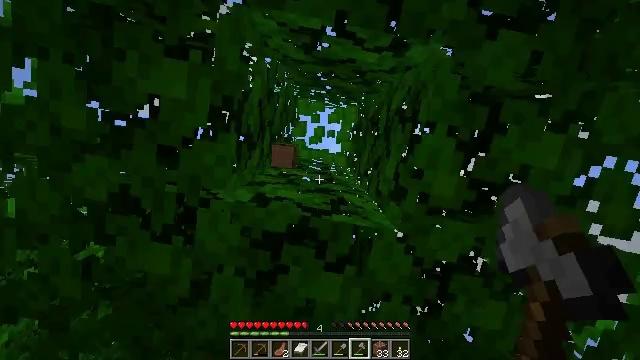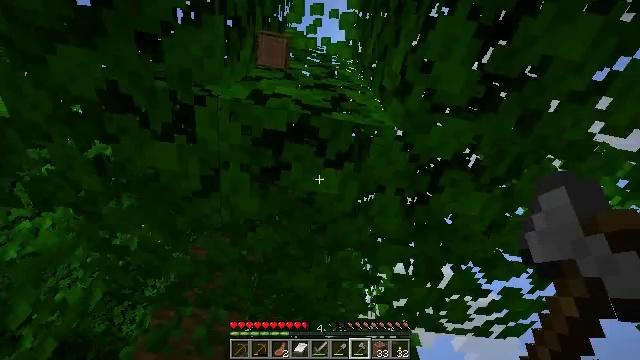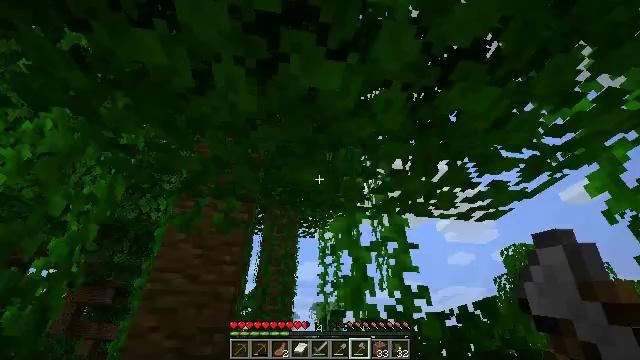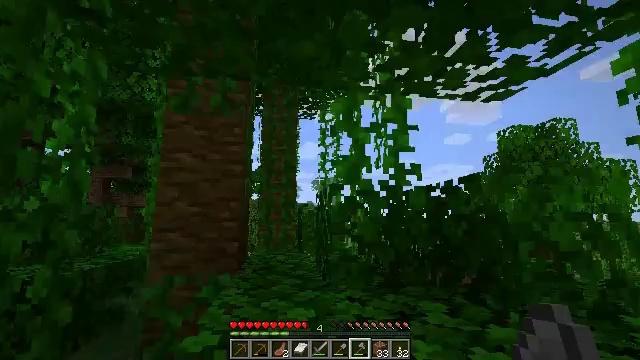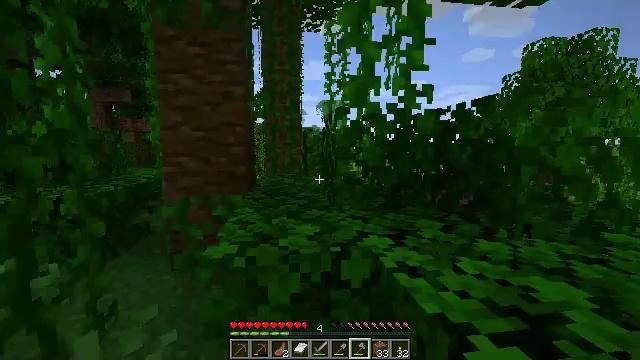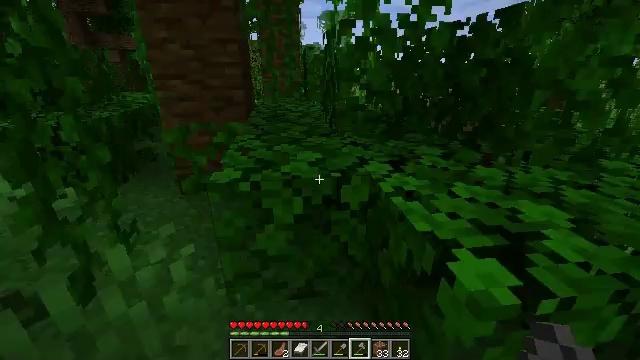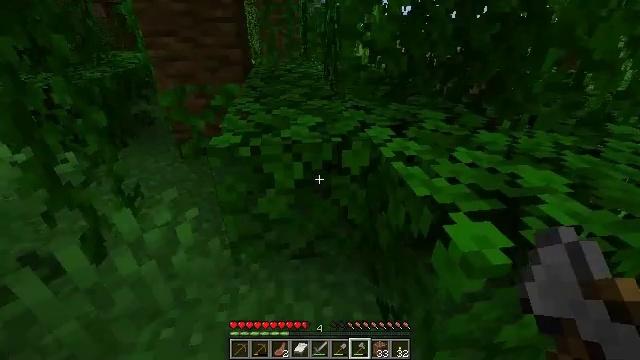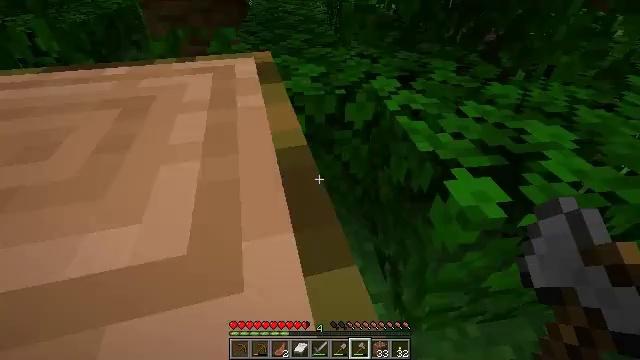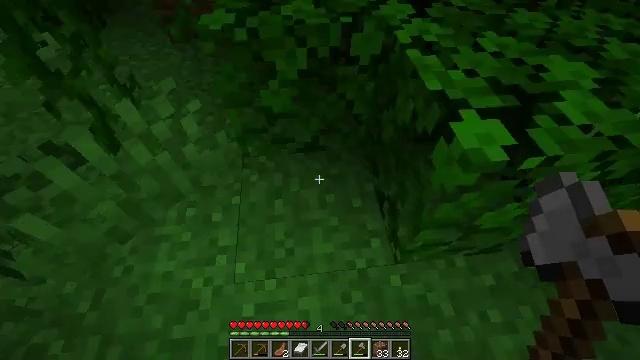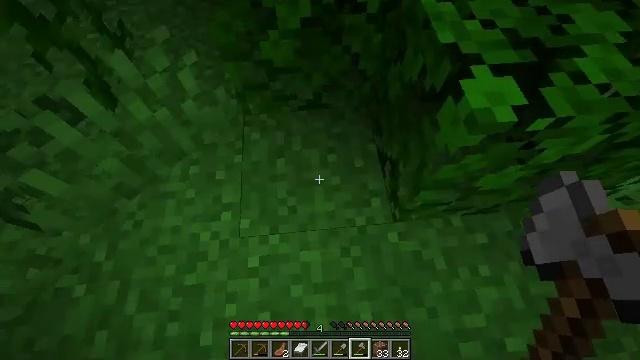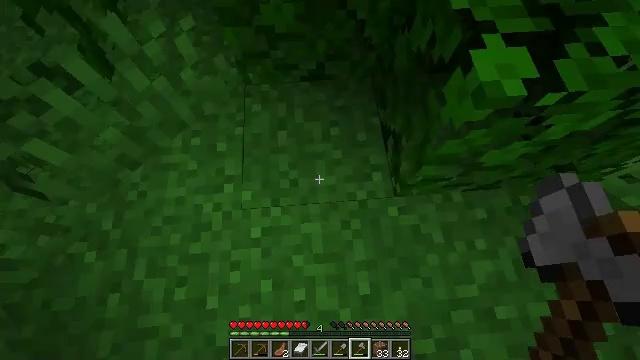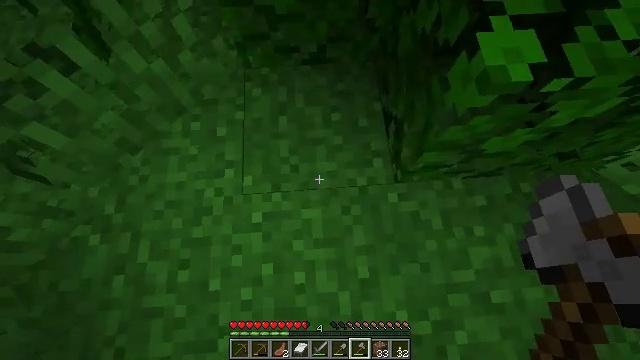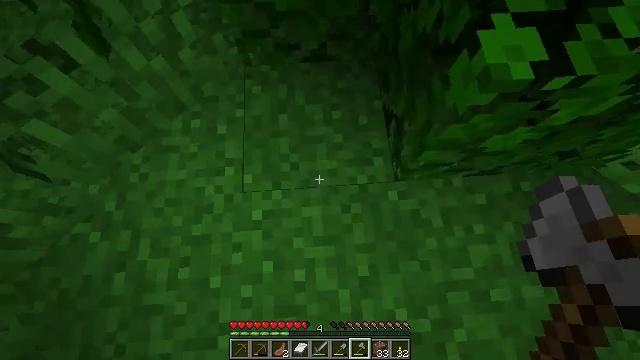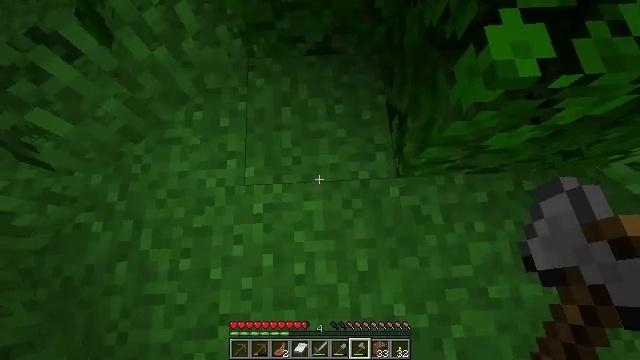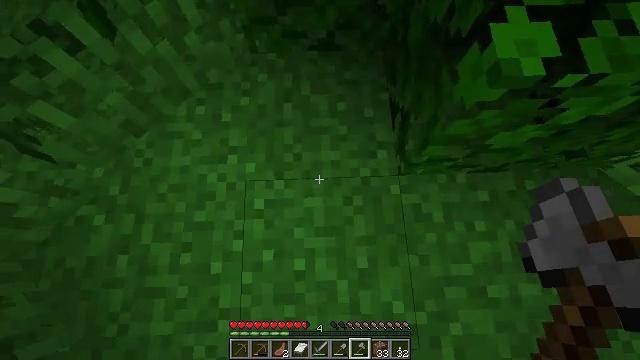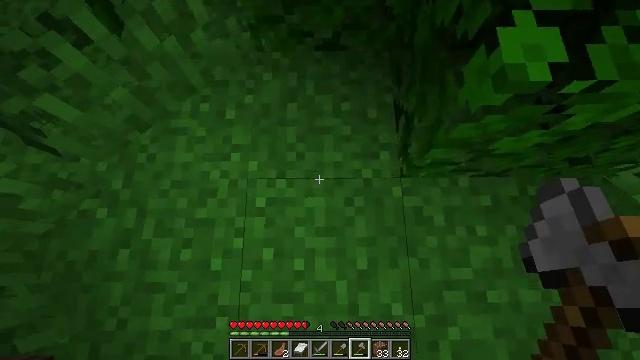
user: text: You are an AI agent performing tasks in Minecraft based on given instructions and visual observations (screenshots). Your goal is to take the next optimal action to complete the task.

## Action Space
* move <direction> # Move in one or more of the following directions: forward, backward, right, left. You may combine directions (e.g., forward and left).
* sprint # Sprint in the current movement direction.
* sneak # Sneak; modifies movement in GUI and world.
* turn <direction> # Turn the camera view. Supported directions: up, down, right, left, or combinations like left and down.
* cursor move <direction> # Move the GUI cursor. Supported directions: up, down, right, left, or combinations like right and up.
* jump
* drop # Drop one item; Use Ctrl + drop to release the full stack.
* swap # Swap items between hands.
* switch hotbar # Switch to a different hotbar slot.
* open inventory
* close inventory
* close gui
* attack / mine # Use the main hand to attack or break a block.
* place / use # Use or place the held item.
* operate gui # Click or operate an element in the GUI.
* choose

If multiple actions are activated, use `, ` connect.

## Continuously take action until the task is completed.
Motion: motion action
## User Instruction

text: Harvest the jungle log from the tree trunk.
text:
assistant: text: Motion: turn down
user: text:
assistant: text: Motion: turn down
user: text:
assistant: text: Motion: turn down
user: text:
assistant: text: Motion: turn left and down
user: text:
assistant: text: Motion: turn down
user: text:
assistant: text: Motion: turn down
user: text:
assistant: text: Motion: turn down
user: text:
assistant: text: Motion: turn down
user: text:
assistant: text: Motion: turn down
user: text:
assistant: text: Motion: turn down
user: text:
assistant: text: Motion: turn down
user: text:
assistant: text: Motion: no_op
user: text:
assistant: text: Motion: turn left and down
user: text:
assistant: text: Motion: no_op
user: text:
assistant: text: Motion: turn left
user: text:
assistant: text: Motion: turn left and down
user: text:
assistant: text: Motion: turn left and down
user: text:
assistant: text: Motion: turn left and down
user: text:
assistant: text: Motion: turn left and up
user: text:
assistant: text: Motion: turn left and up
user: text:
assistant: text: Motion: turn left and up
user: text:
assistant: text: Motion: turn left and up
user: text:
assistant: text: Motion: turn left and up
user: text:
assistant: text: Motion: turn left
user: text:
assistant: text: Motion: turn left
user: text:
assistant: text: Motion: turn up
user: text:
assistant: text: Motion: turn right and up
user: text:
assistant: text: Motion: turn right and up
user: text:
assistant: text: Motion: turn right
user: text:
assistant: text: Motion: turn right